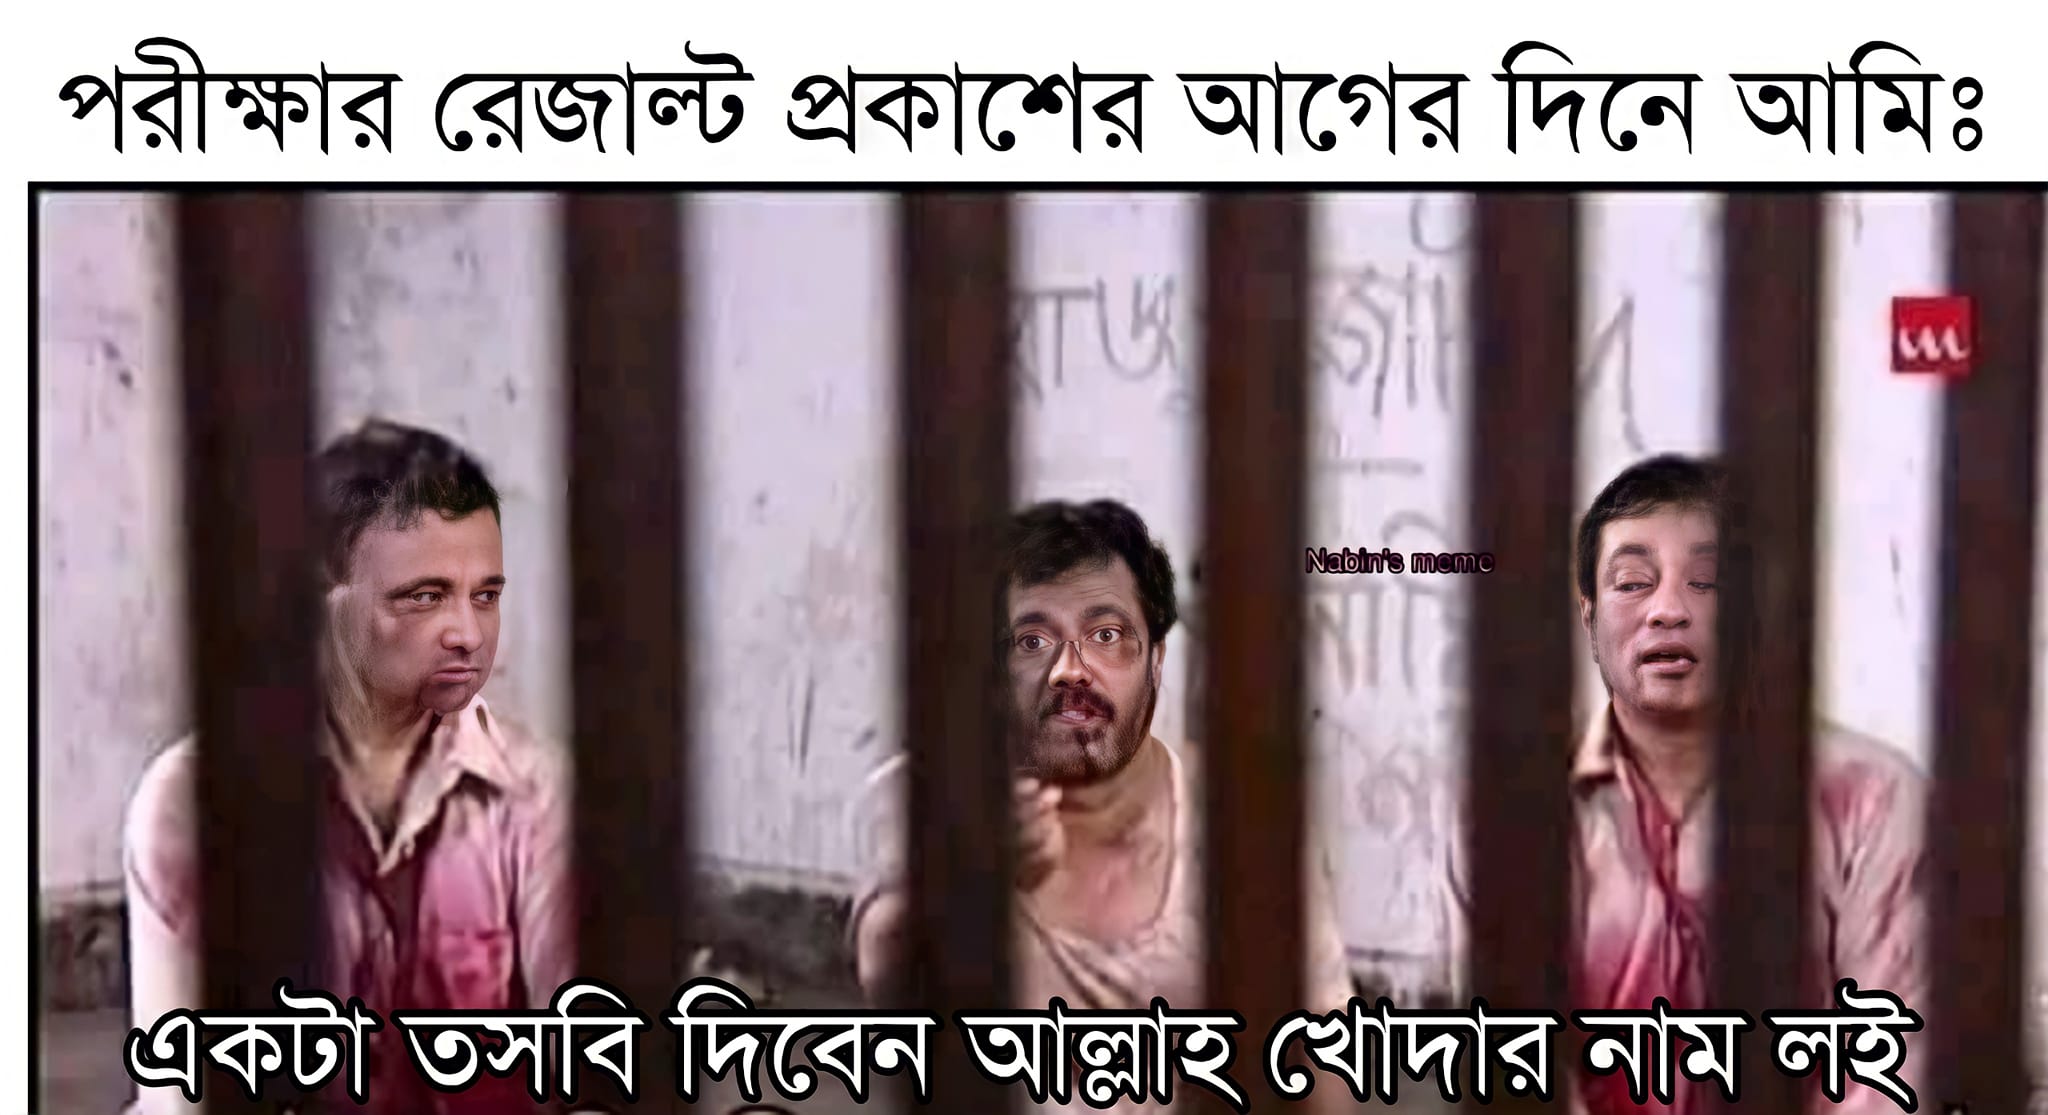
Text: পরীক্ষার রেজাল্ট প্রকাশের আগের দিনে আমিঃ একটা তসবি দিবেন আল্লাহ খোদার নাম লই
Label: Non Hate